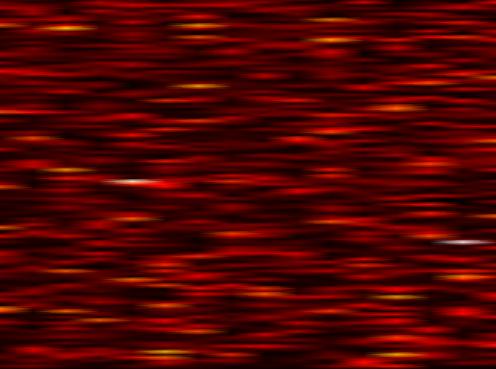
Label: UFMC